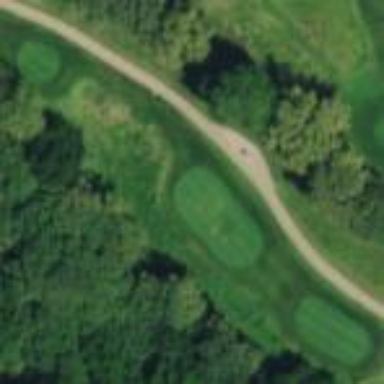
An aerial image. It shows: Rough grassy area used for golf.